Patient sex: M
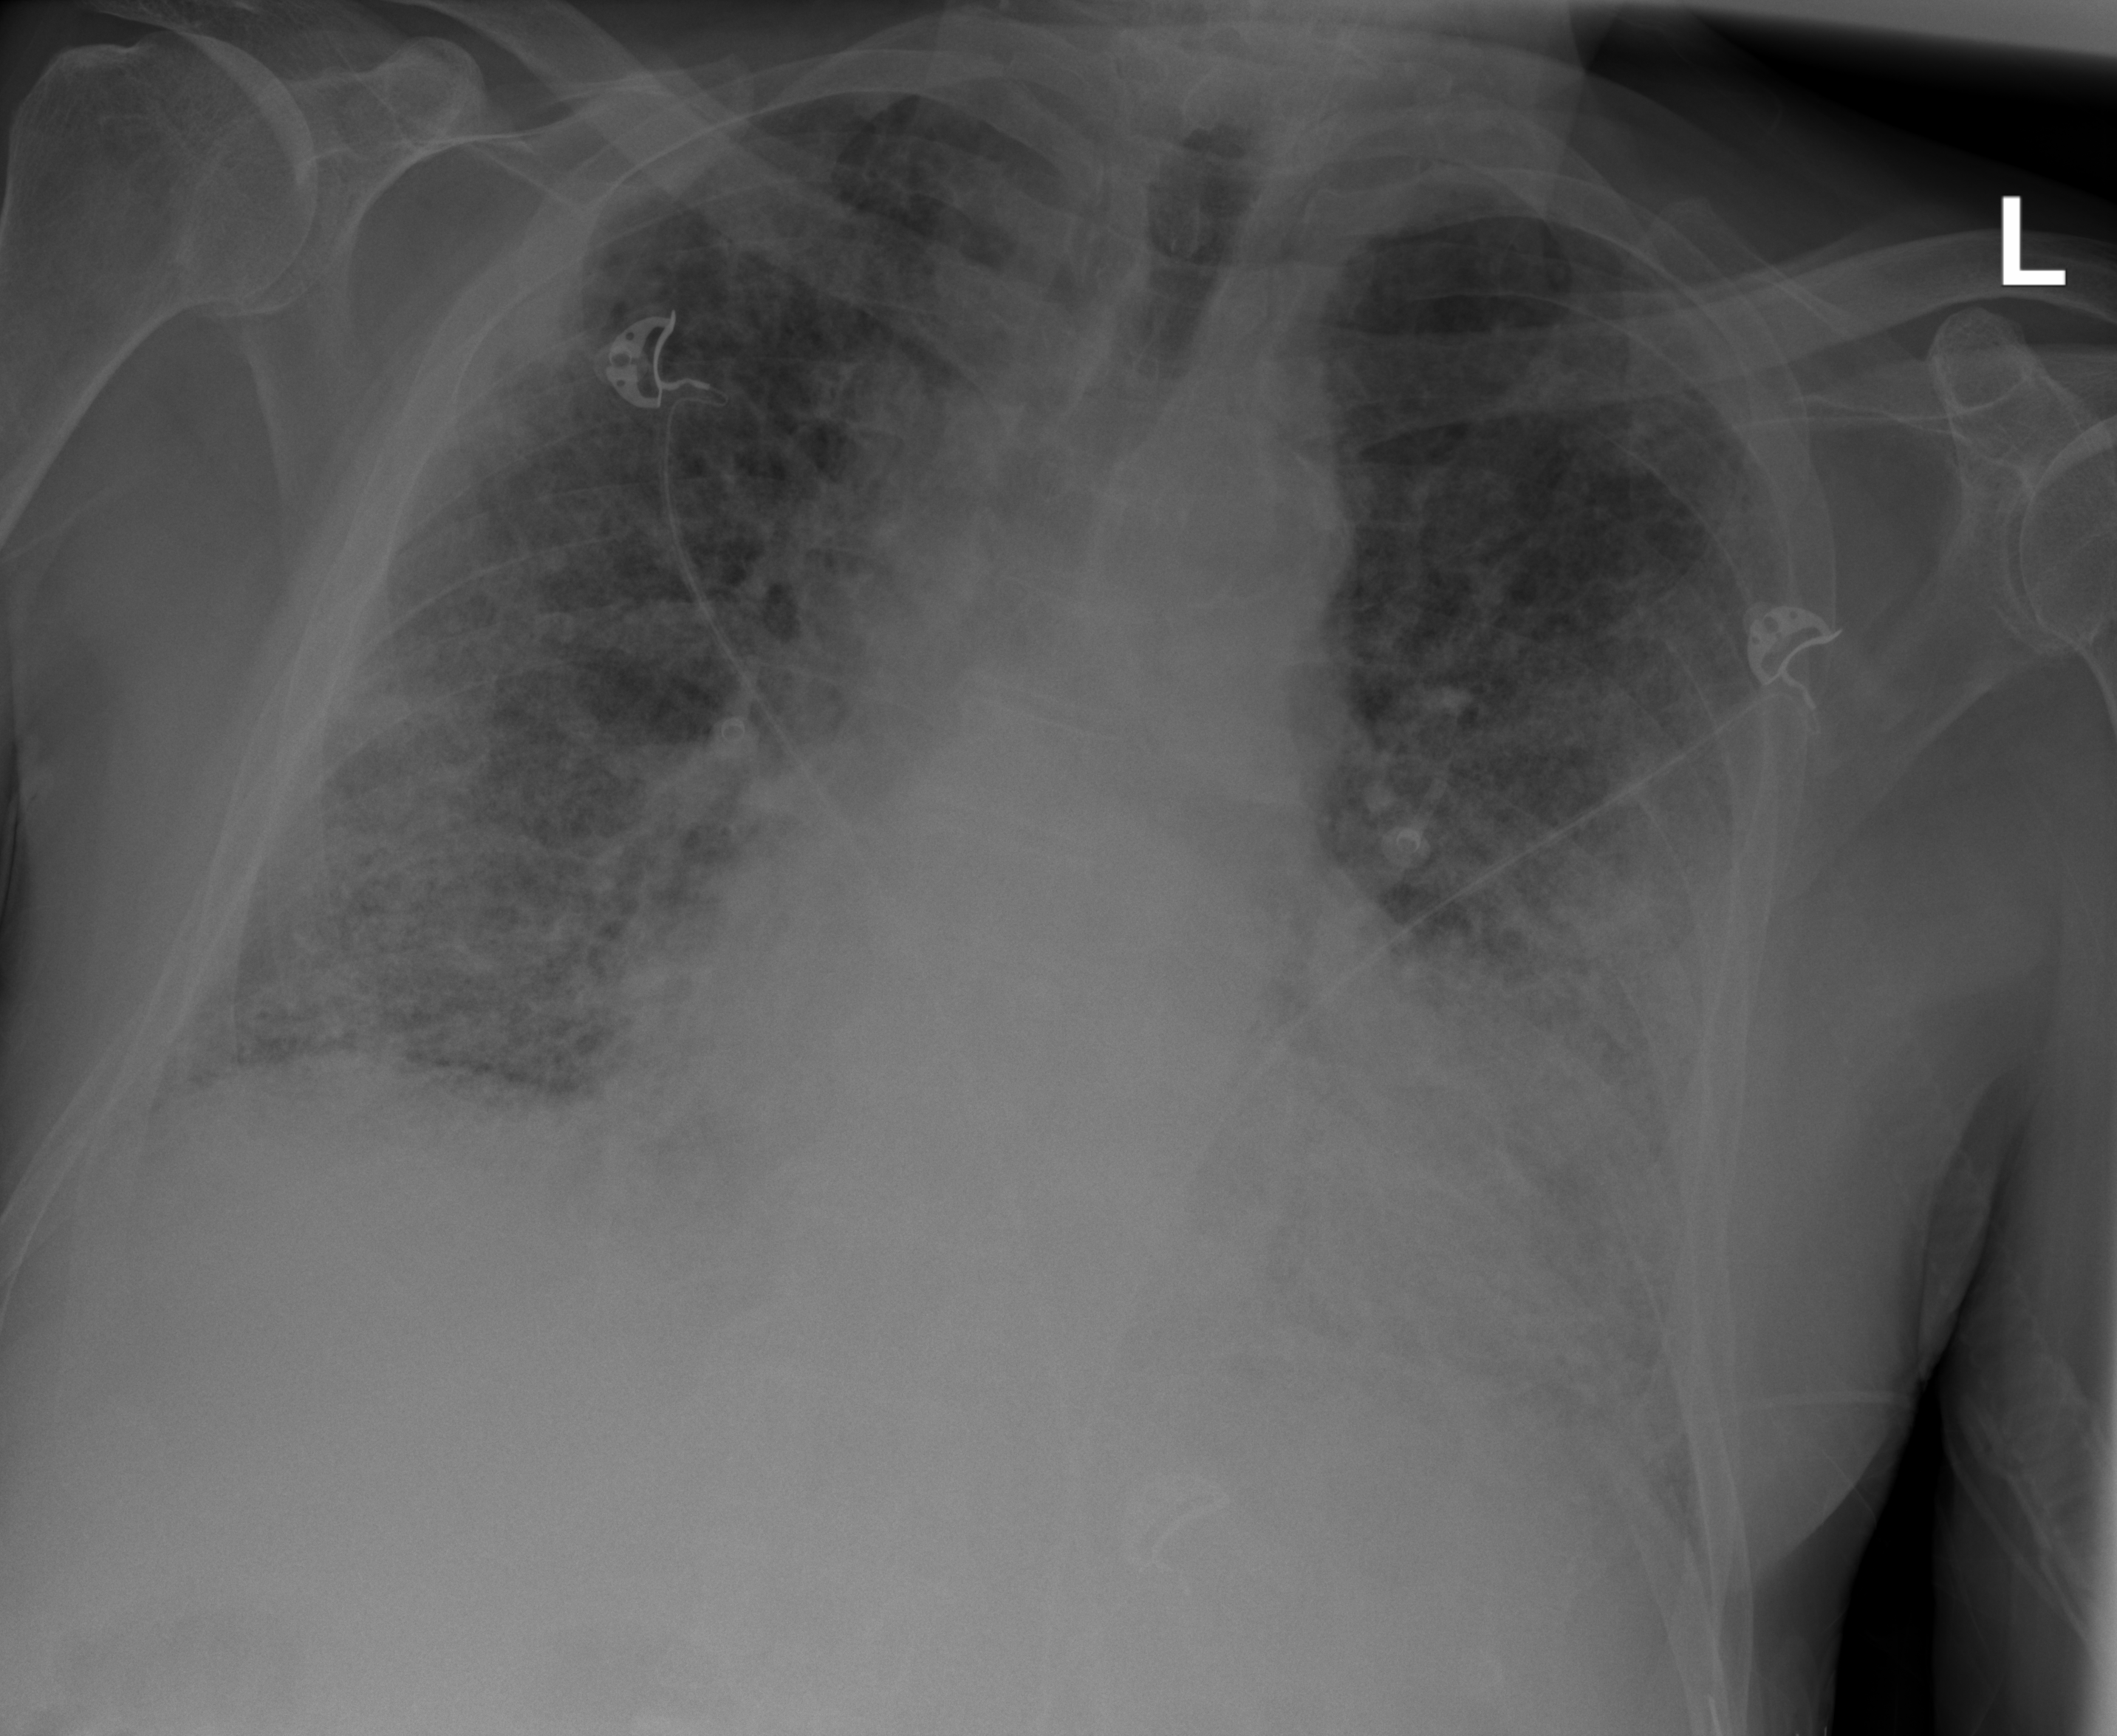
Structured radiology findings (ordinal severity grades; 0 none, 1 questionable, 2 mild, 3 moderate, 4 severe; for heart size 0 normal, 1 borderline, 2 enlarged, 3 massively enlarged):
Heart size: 2
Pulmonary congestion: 2
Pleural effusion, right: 0
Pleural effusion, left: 0
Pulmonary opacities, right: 3
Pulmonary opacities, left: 3
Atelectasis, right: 2
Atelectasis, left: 2